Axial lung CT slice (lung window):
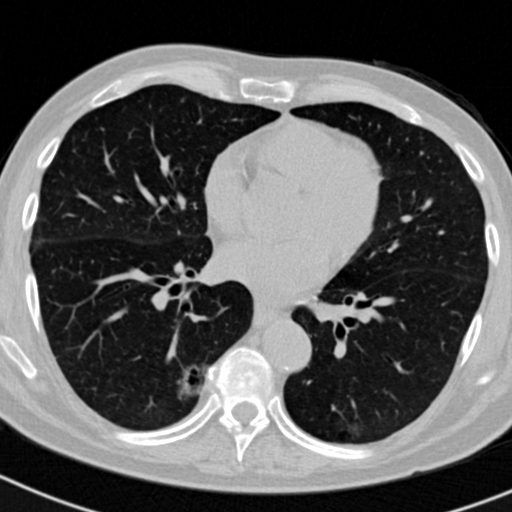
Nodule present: yes
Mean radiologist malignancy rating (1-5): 3